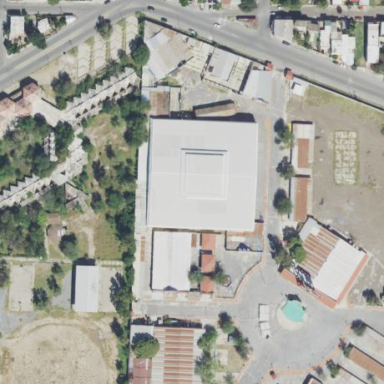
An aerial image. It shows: Theatre building.